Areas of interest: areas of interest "Home Furnishing and Building Materials Market"
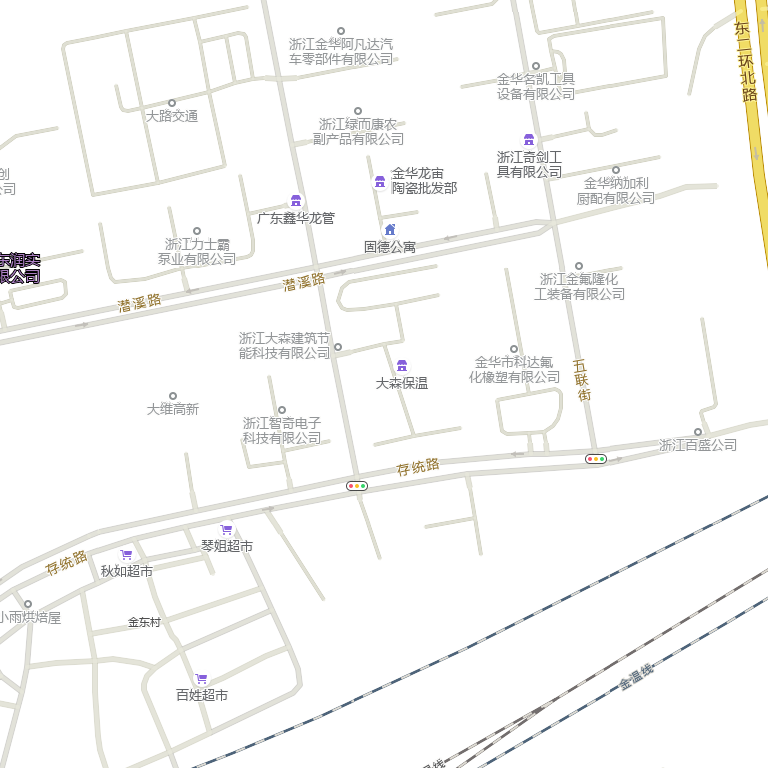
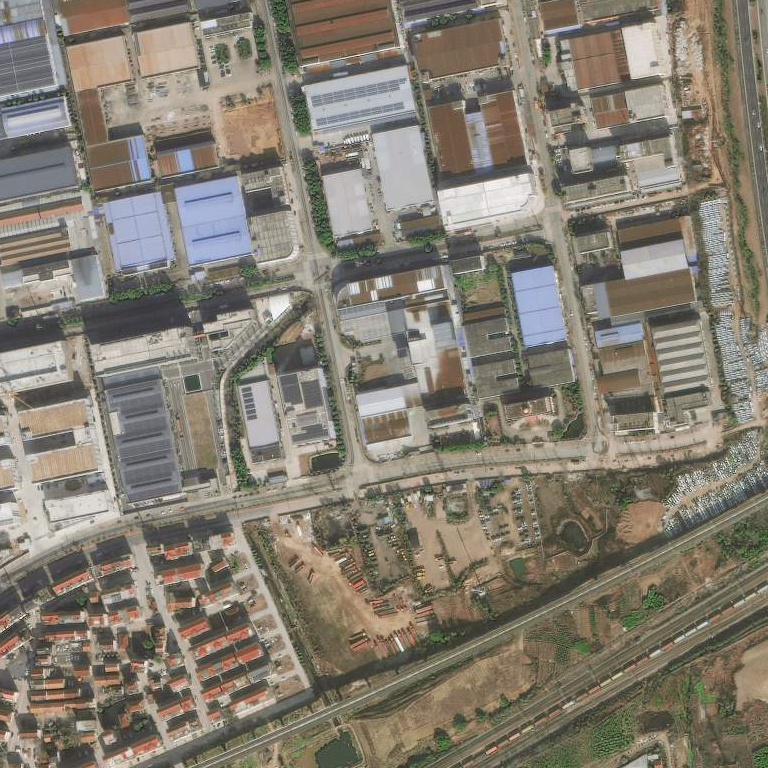